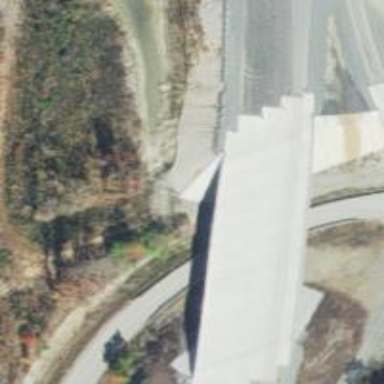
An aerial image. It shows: Beam bridge.